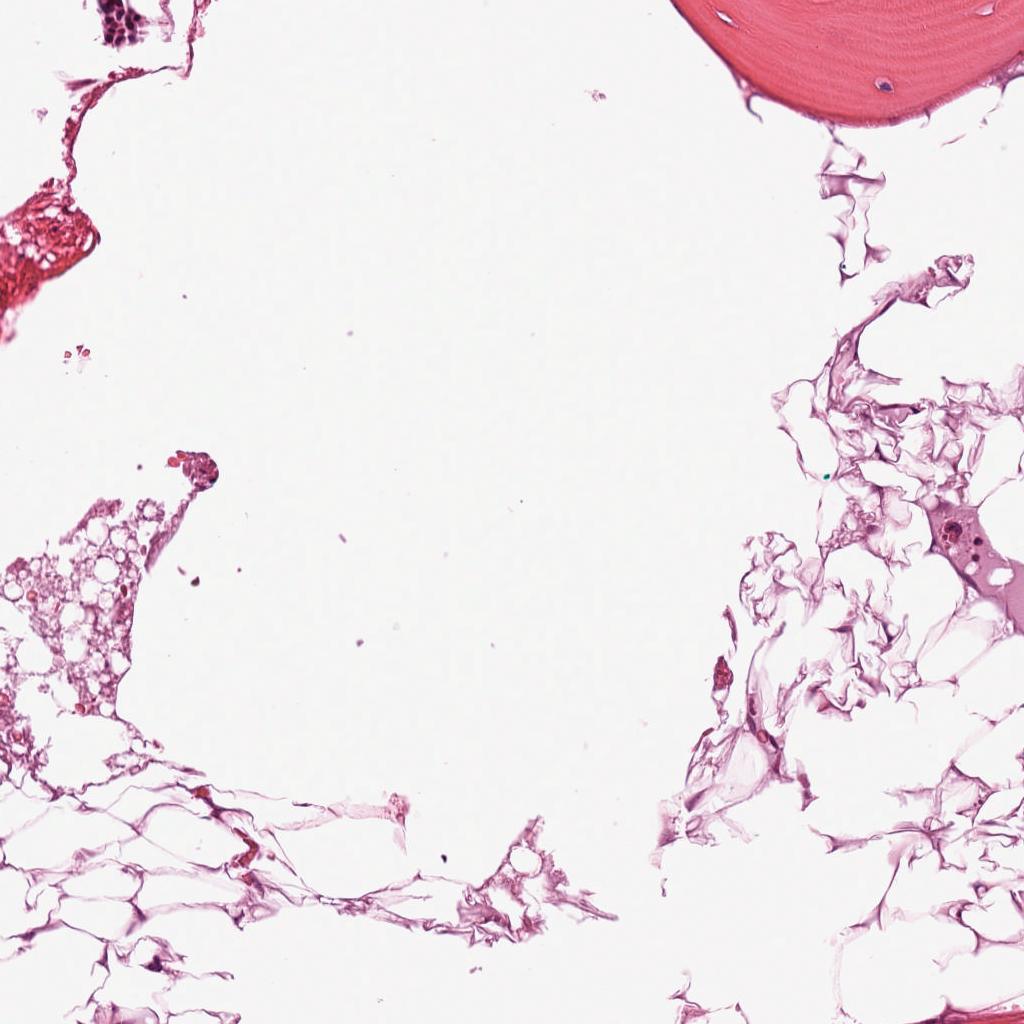
Label: Non-Tumor